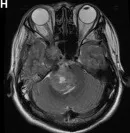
Preoperative and postoperative imaging features of the patient. Axial MRI images reveal gradual enlargement of the tumor.
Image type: radiology (mri)